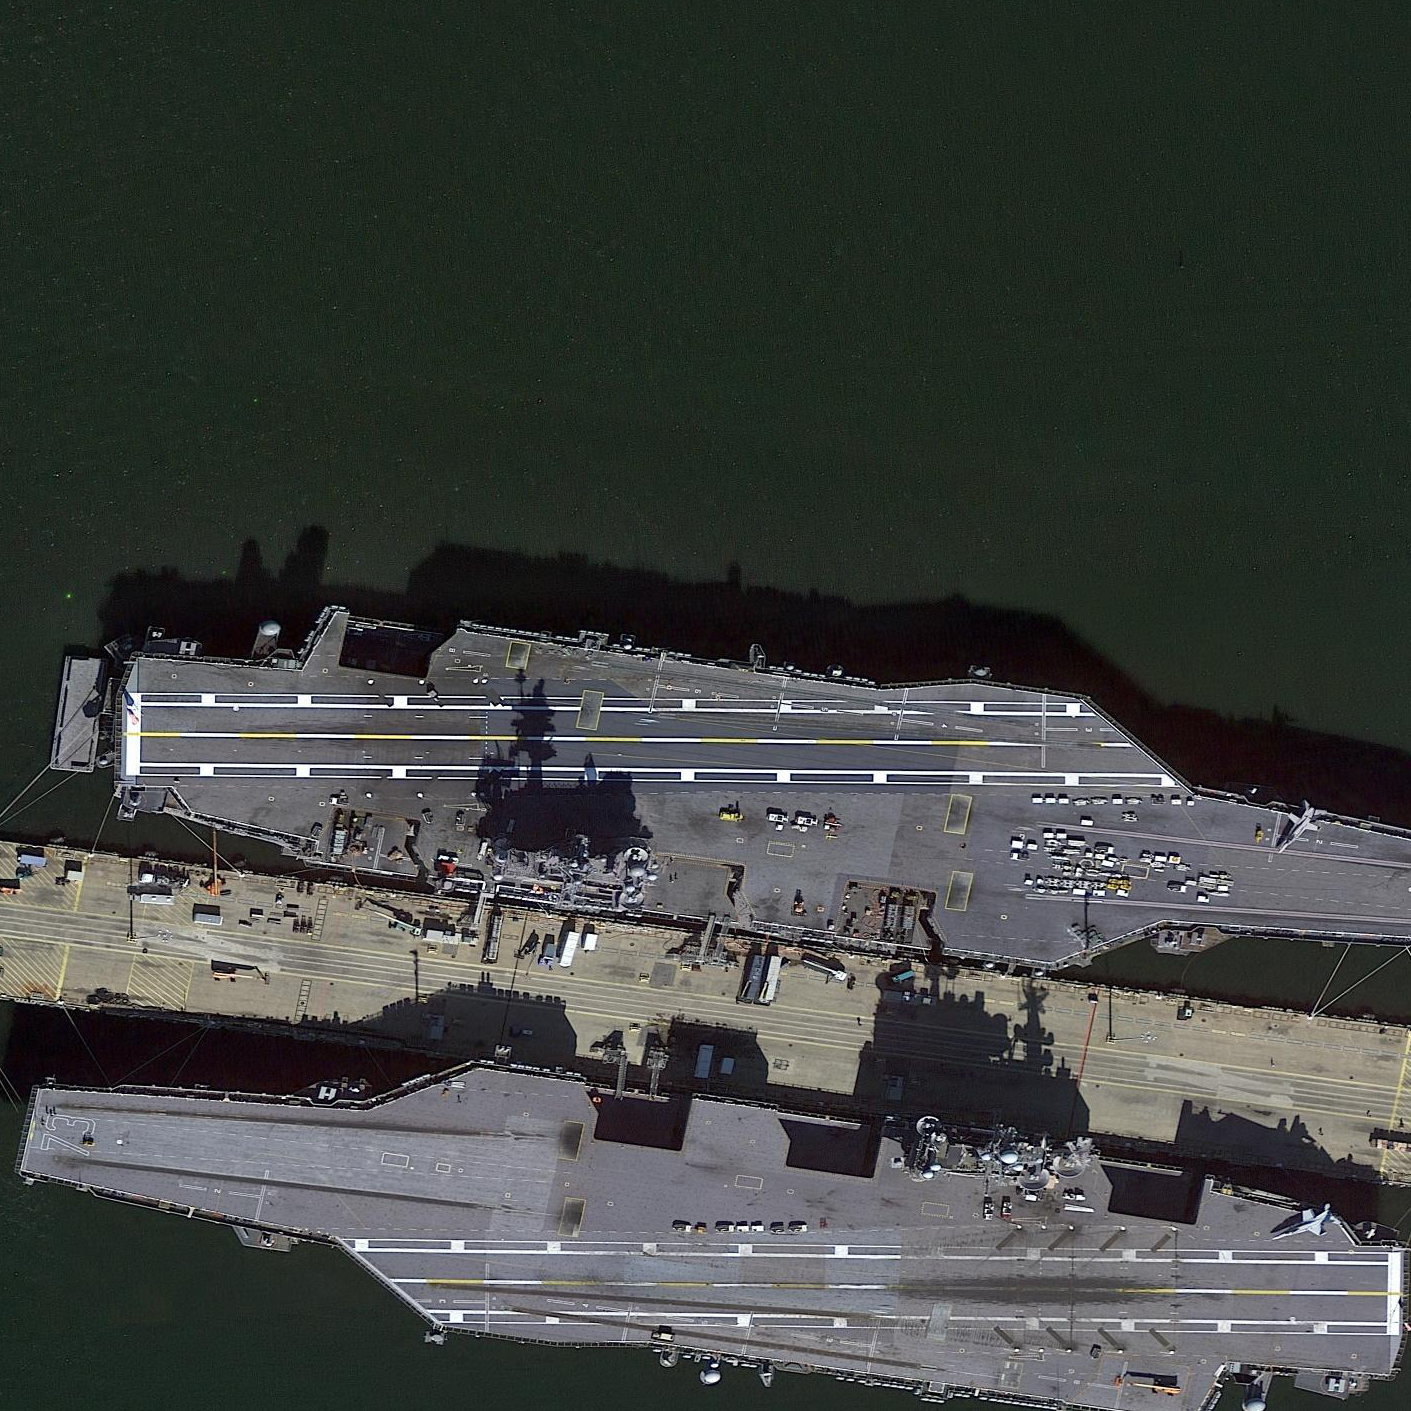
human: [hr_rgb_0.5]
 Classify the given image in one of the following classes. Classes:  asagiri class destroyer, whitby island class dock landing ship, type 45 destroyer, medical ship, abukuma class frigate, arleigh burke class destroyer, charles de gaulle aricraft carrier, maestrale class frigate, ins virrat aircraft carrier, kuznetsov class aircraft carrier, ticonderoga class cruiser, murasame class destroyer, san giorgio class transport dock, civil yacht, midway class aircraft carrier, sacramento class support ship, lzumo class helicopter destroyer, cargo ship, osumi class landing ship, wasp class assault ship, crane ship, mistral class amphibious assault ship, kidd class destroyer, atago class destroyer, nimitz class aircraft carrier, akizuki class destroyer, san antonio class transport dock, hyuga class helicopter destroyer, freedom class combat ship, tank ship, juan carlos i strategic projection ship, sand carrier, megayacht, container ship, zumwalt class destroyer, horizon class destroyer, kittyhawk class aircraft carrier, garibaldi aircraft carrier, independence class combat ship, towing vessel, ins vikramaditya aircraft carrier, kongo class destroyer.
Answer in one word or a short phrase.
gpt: Nimitz class aircraft carrier